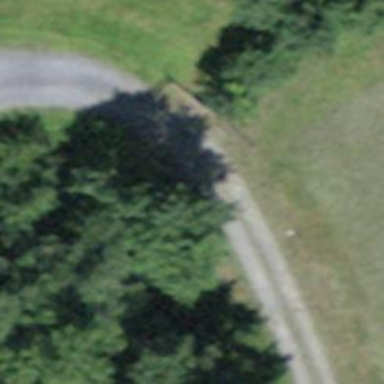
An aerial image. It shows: Culvert tunnel.